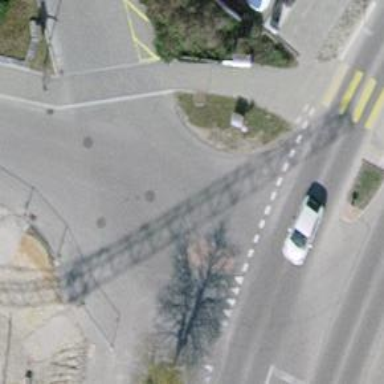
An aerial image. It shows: Asphalt residential road with opposite cycleway.